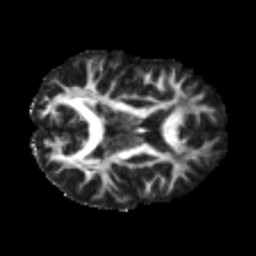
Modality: FA
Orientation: axial
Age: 18
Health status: ill
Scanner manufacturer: philips
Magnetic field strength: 3 T
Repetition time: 9 s
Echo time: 0.127 s